Question: I'm currently trying to get an element (div) stretching itself over the free space of a parent element while respecting the size of other elements on its level. I found some solutions and tried most of them but I couldn't get it to work. I suspect this is because of the cms I'm working with which - when telling it to make a set of columns the same height - changes the parent display-style to table-cell. So... here is an image of what I'm trying to archive.

As said, the CMS changes the blue container to display: table-cell to stretch it over the whole area and make all columns in a row the same height. Inside of this blue container are the elements I can control. These are up to four div (white/green) inside of a parent div (yellow). The white div are dynamic and not always present and the green one needs to stretch over the whole vertical space no matter which of the white elements are present.
And idea how to accomplish that? I tried a lot of answers about this topic but they didnt work.. I think that's maybe due to the fact that the blue container is a table-cell?
edit: Here is what I got so far.
'''
<div id="box_wrap">
<div class="box_title">
Title
</div>
<div class="box_image">
Image
</div>
<div class="box_content">
Content
</div>
<div class="box_more">
Read More
</div>
</div>
'''
All of this is in a container provided by the CMS itself which has the attibute display: table-cell.
'''
#box_wrap {
display: flex;
flex-direction: column;
}
.box_content {
display: flex;
flex: 2;
}
'''
I think the problem might be that the container provided my the CMS has no defined height. If I give my #box_wrap a fixed height manually then the div in it will work as they should. I also tried height: auto and height: 100% for the #box_wrap and it doesn't work. Again, probably because the parent has no defined height, no? That is the last thing that I need to solve. The #box_wrap needs to stretch over the vertical, currently it only extends as far as it needs to cover the content.
I also noticed that the first image I provided wasn't 100% accurate so I updated it.
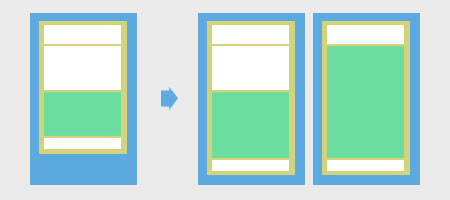
Answer: I would use this to allow the '.box_content' to grow (i.e. become higher) and the others not:
'''
.box_title,
.box_image,
.box_image {
flex-grow: 0;
}
.box_content {
flex-grow: 1;
}
'''
In addition, you should apply 'height: 100%' to '#box_wrap', but for that you also need 'height: 100%' on 'body' and 'html' to have a reference for the height of '#box_wrap'. So, to sum up:
'''
html, body {
height: 100%;
margin: 0;
}
#box_wrap {
height: 100%;
}
'''
You also might want to add...
'''
body {
padding: 10px;
box-sizing: border-box;
}
'''
...to get that distance between the edge of the screen and your container as it's shown in your image.